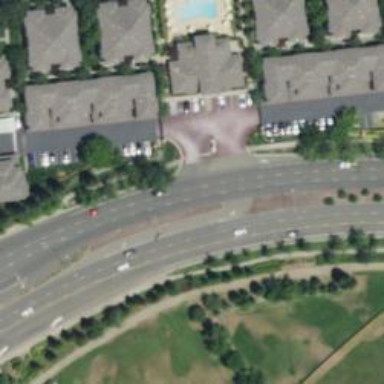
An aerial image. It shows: Asphalt road with secondary link designation.